Question: How Can I hide the language link that is shown in black circle?
And I wonder to know how can I just show the inactive language pages and link to their pages(in the red square)

Thanks
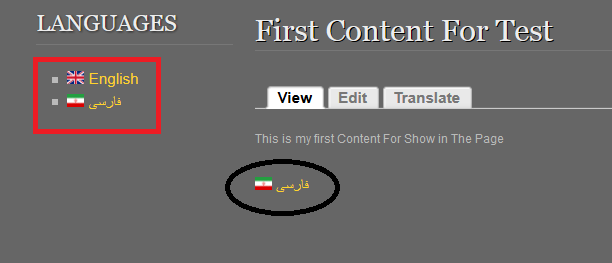
Answer: Based on the image, it seems that the unwanted language link is a published content. In that case, hide it is as simple as edit the content in the "Content" section and mark that content as "Not Published". In other case, if the link is not showed in the "Main page content" block but in another block, then you can go to /admin/structure/block and disable that block. Also, if the link is in "Main page content" and you are going to modify your home page, maybe using Panels, that link will disappear.
For the second question, you can go to <URL>, which could fit you if you use as selection filter the inactive languages.